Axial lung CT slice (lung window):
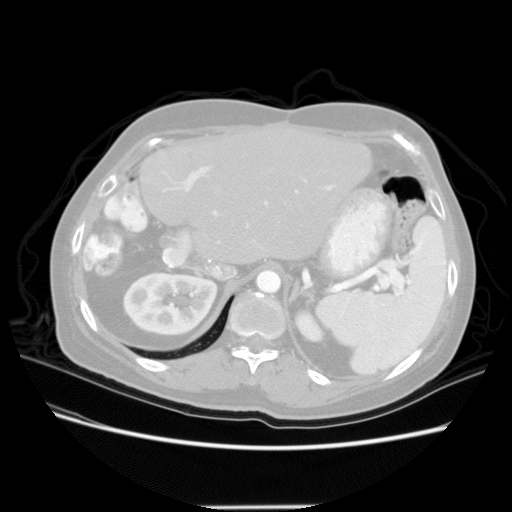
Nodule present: no